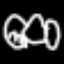
Label: frog